Brain MRI, t2w sequence, axial 2D slice.
Patient: age 28, sex M, weight 90 kg, height 1.9 m
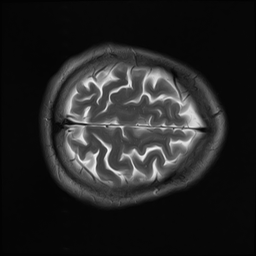